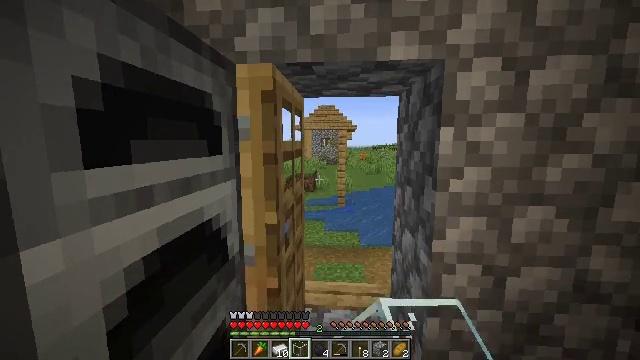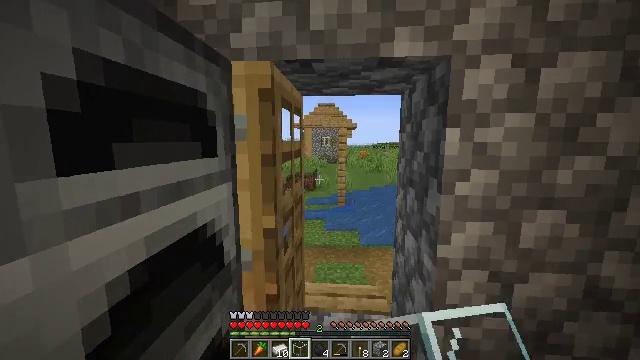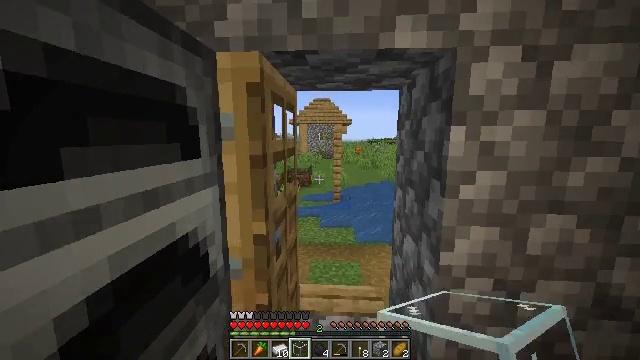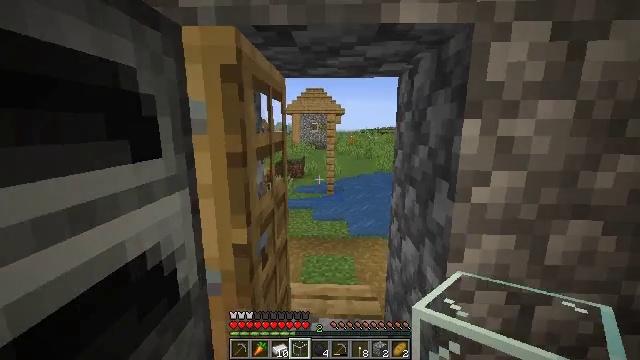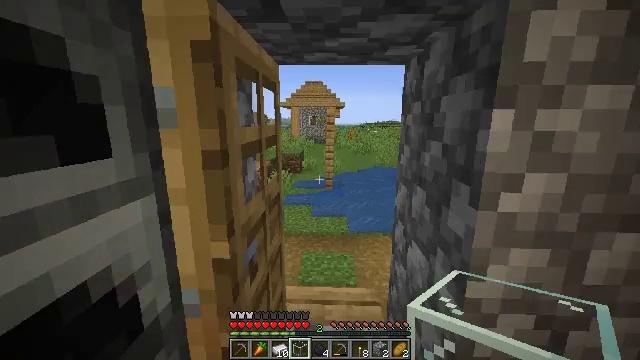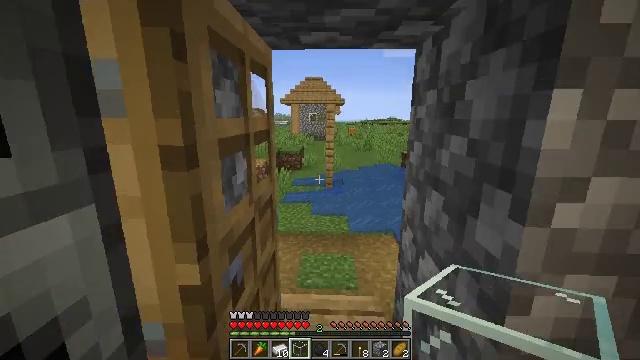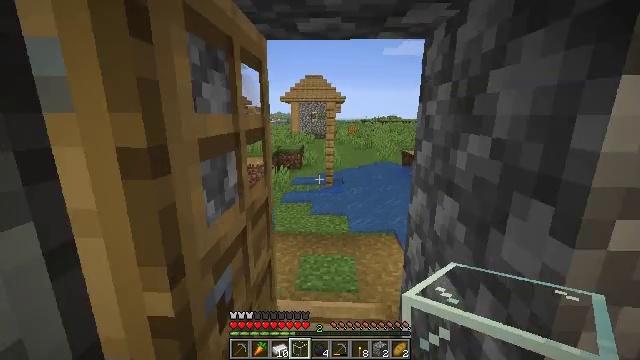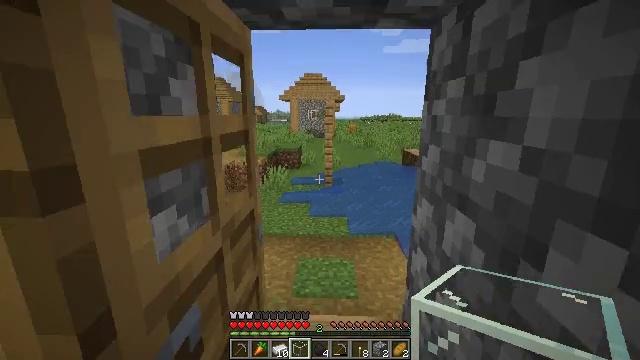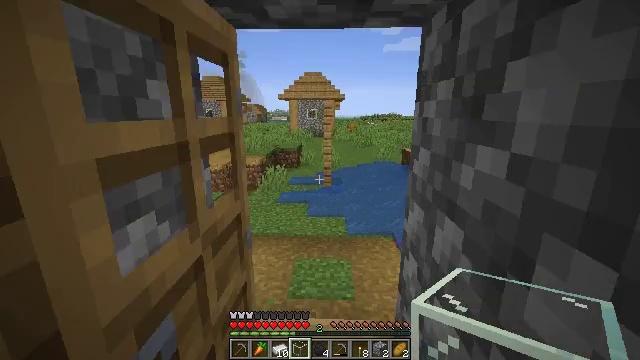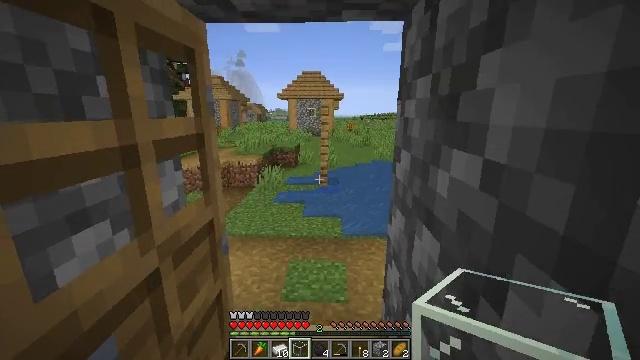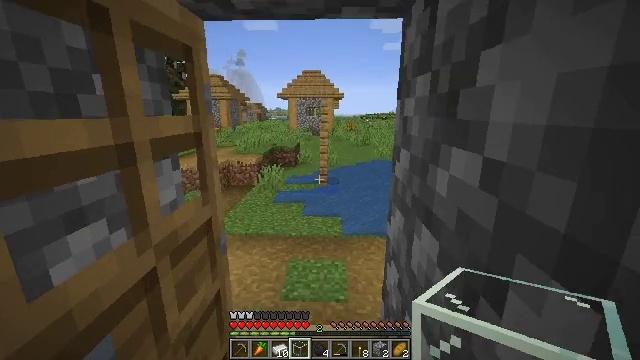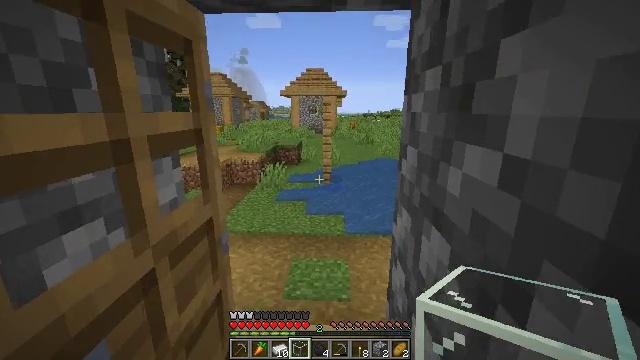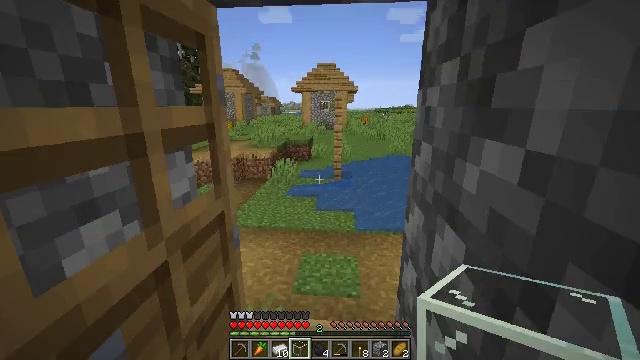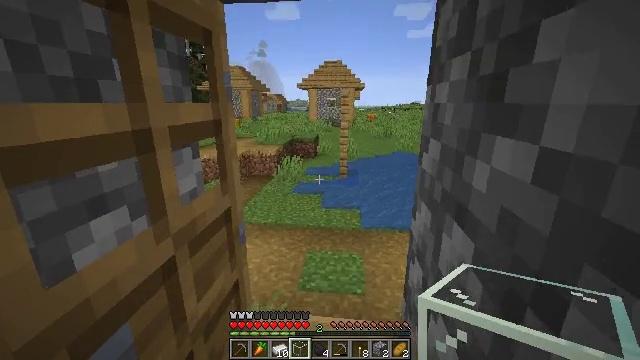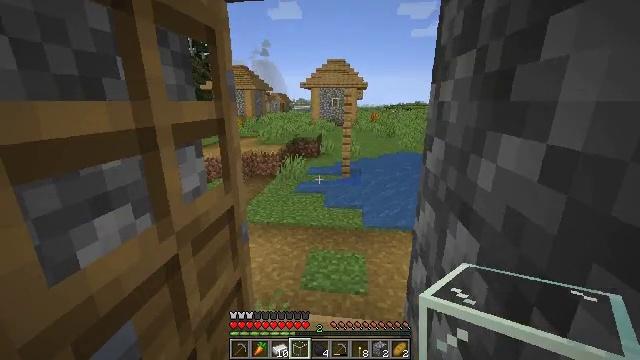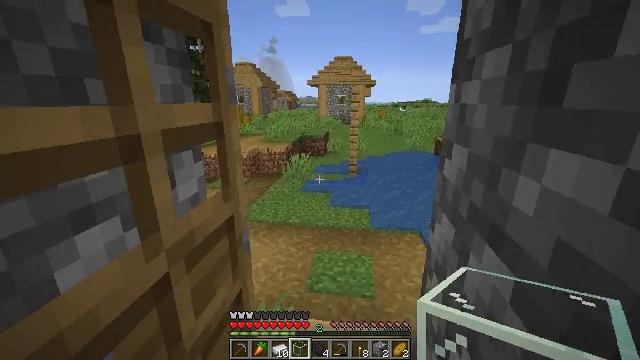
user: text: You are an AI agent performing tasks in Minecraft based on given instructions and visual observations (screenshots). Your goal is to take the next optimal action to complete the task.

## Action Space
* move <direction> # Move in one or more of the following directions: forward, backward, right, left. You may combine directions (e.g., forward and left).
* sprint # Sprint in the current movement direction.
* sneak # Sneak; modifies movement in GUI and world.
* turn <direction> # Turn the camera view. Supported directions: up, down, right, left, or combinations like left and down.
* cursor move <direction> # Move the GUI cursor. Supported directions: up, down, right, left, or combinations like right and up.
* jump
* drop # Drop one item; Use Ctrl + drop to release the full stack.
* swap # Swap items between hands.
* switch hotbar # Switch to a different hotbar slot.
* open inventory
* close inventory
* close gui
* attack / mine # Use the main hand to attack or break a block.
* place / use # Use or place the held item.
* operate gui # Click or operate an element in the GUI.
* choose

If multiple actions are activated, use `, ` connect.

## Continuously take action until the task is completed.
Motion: motion action
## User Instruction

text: Chop down the oak log.
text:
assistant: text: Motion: move forward
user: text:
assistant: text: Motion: move forward, turn right
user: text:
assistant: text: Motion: move forward, turn right and down
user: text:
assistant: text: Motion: move forward, turn down
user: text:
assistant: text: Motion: move forward
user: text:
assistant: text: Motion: move forward
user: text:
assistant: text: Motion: move forward and move right
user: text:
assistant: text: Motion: move forward and move right
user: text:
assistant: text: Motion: move right
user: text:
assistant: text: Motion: move right
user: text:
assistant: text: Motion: no_op
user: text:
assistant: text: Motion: turn left
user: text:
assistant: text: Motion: turn left
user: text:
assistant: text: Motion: no_op
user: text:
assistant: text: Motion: move forward, turn left
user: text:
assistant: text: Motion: move forward, turn left
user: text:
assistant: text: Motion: move forward, turn left
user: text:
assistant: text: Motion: move forward
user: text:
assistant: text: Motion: no_op
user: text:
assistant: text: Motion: no_op
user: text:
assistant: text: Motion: no_op
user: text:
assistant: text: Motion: turn left
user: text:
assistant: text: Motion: turn left
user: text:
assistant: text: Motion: turn left and down
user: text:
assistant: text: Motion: turn left and down
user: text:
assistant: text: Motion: turn left and down
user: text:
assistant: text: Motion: turn left and down
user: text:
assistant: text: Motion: no_op
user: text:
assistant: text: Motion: no_op
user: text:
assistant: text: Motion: no_op